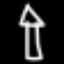
Label: pencil